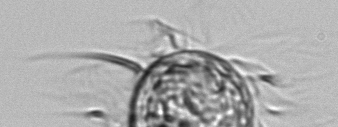
Label: Leegaardiella_ovalis